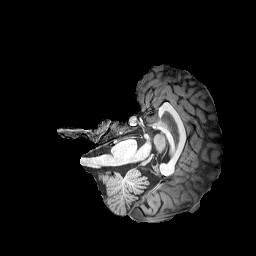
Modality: T1w
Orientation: axial
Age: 17
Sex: female
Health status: healthy